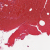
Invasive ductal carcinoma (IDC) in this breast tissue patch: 0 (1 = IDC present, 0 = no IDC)